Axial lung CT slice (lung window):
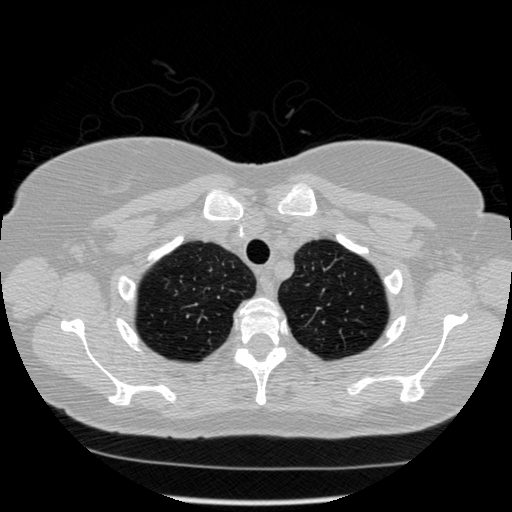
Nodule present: no